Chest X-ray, AP view. Patient: 74 years old, sex M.
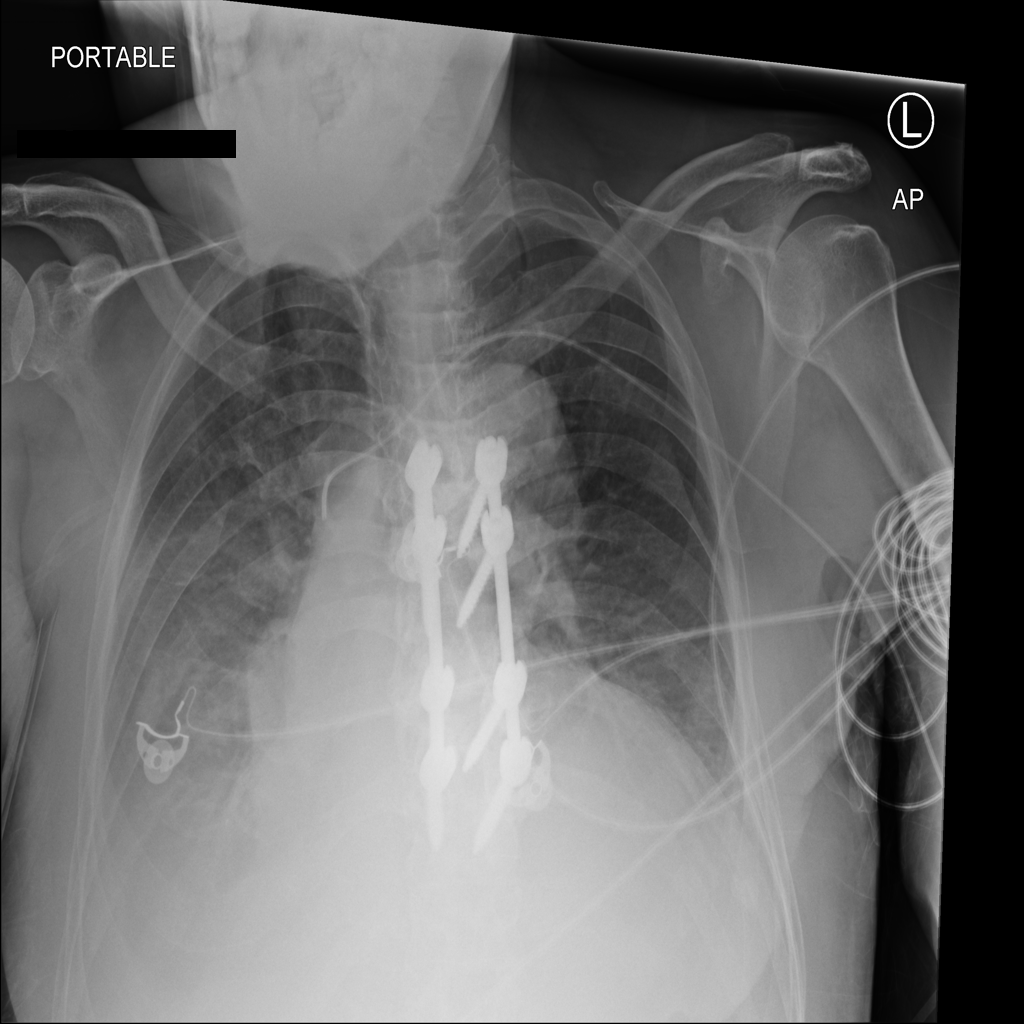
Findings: No Finding